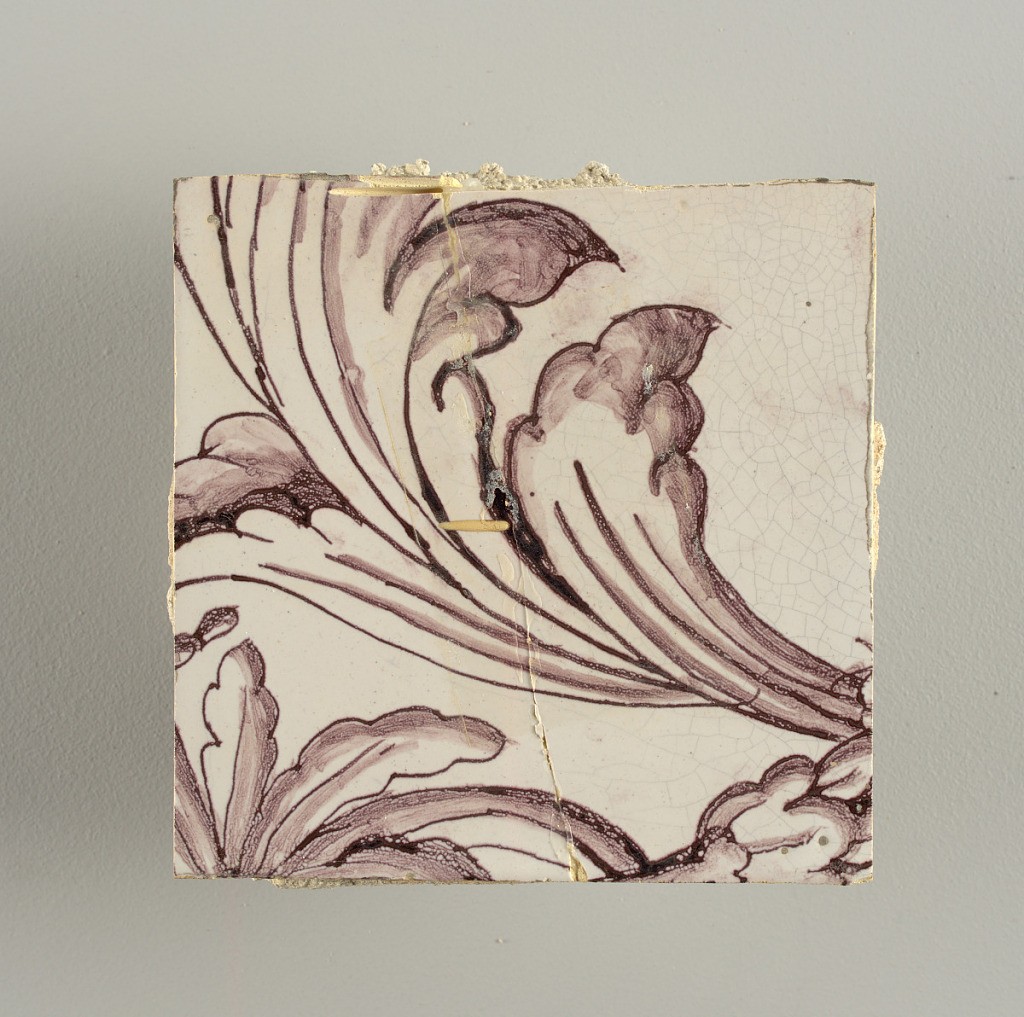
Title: Wall facing
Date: ca. 1725
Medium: Tin-glazed earthenware, underglaze
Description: Horizontal rectangle.  Thirty-seven tiles wide and twenty-one high with opening for door or window nineteen and one-half tiles high and twelve wide.  To left and right of opening, centered canopy above. Left, woman representing Hope, right, a sculputure urn.  Centered above opening, a mascaron.  Arabesque design of foliage.